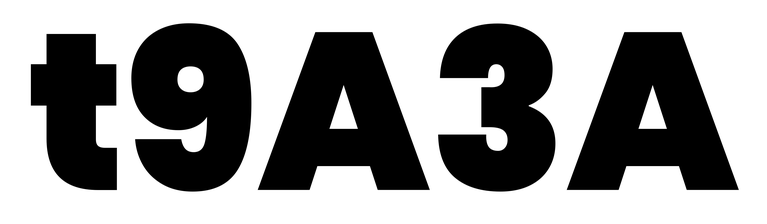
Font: Poppins-Black